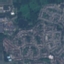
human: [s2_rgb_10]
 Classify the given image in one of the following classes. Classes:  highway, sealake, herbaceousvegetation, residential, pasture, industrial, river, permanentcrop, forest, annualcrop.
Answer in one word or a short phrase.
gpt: Residential